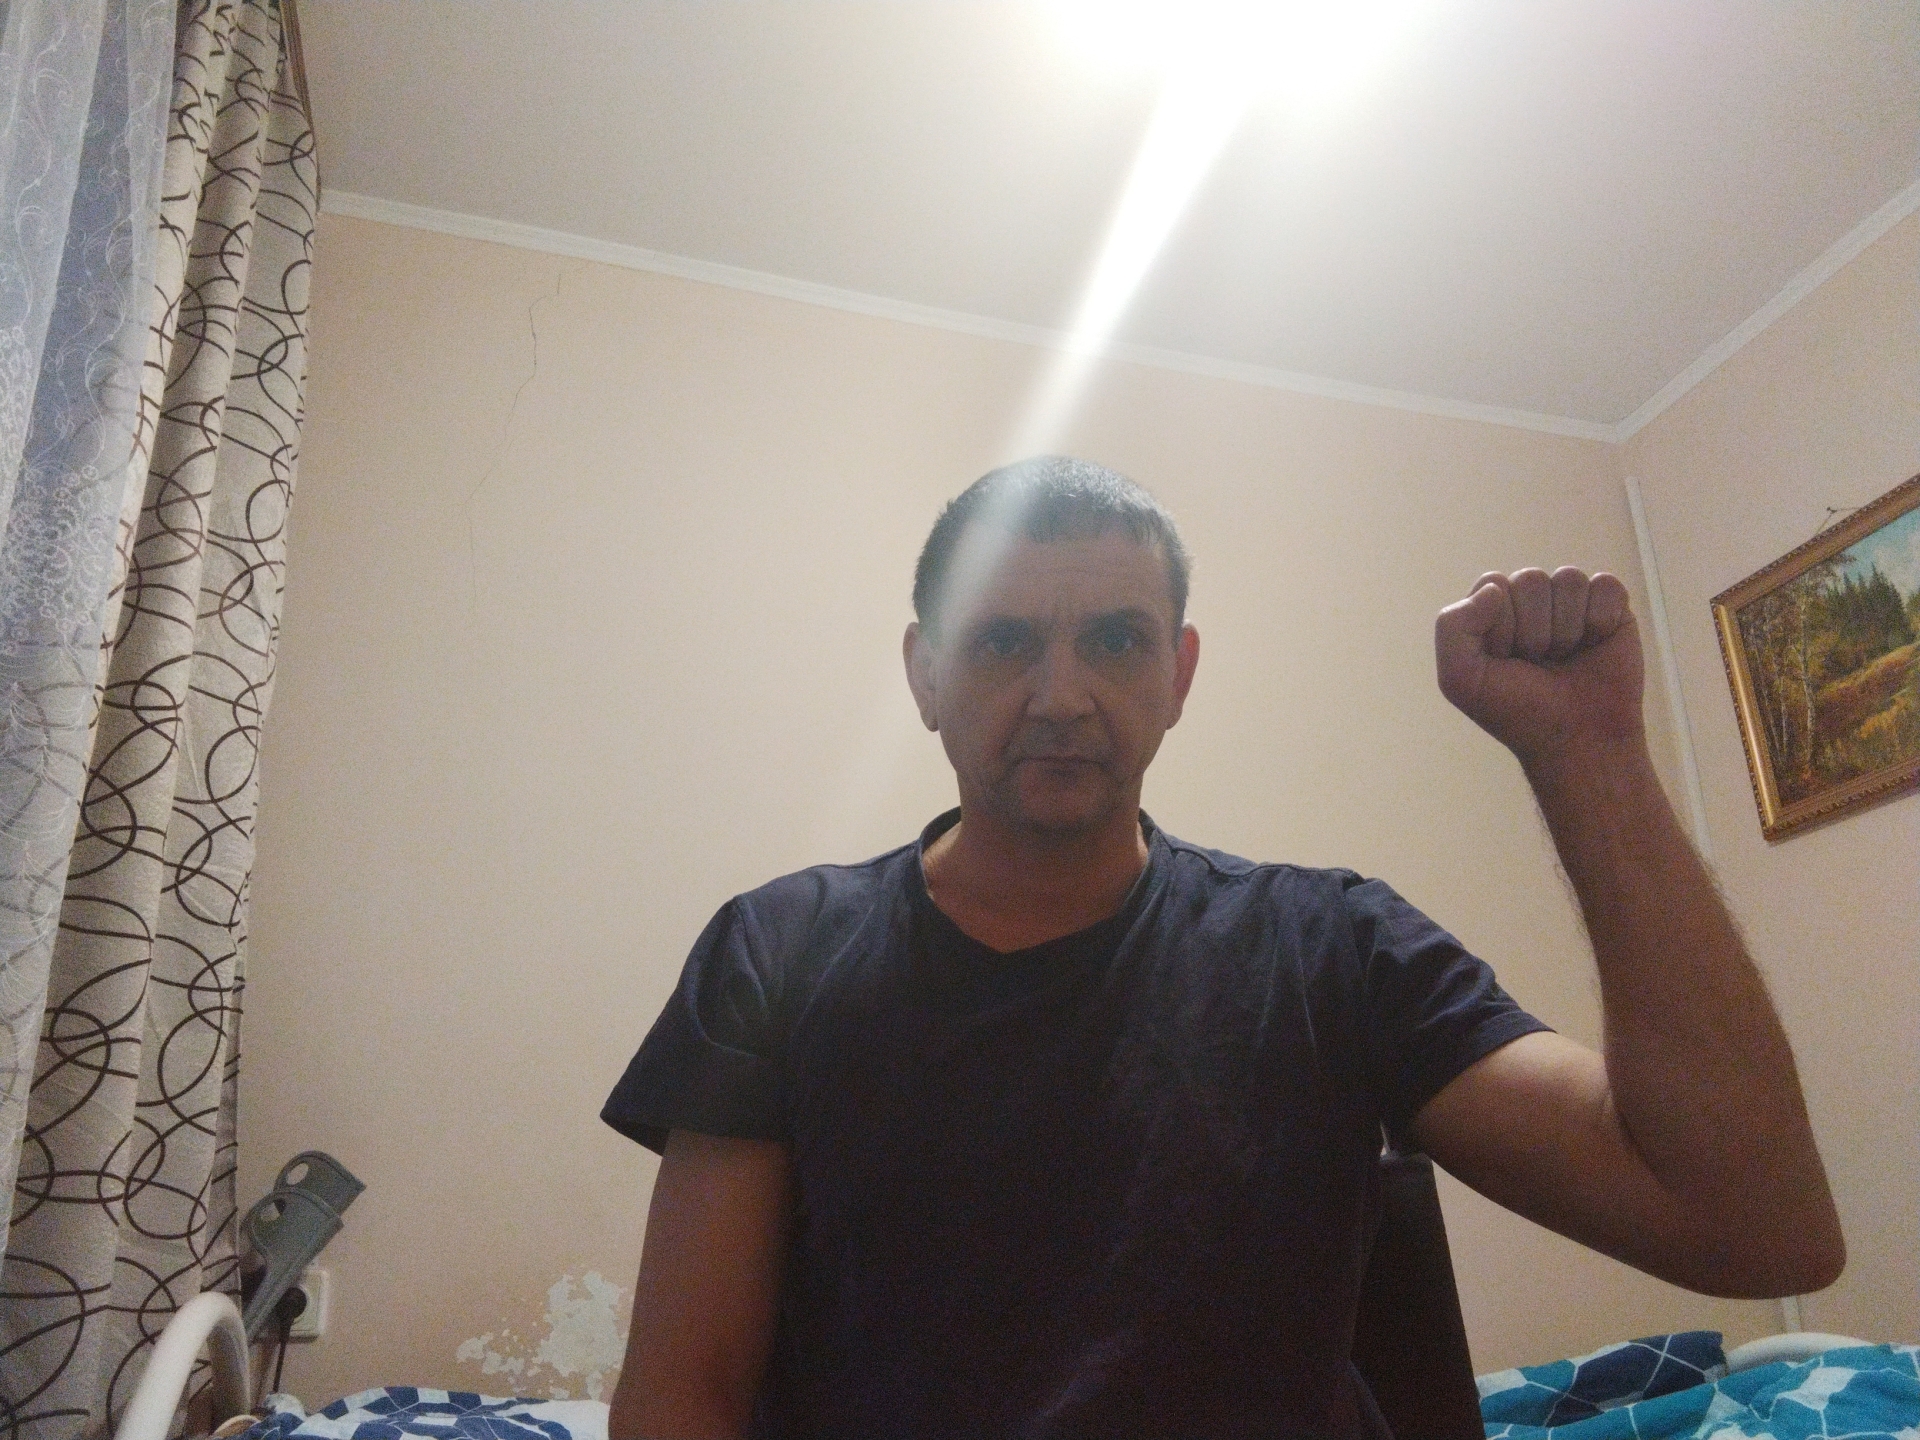
Label: noise